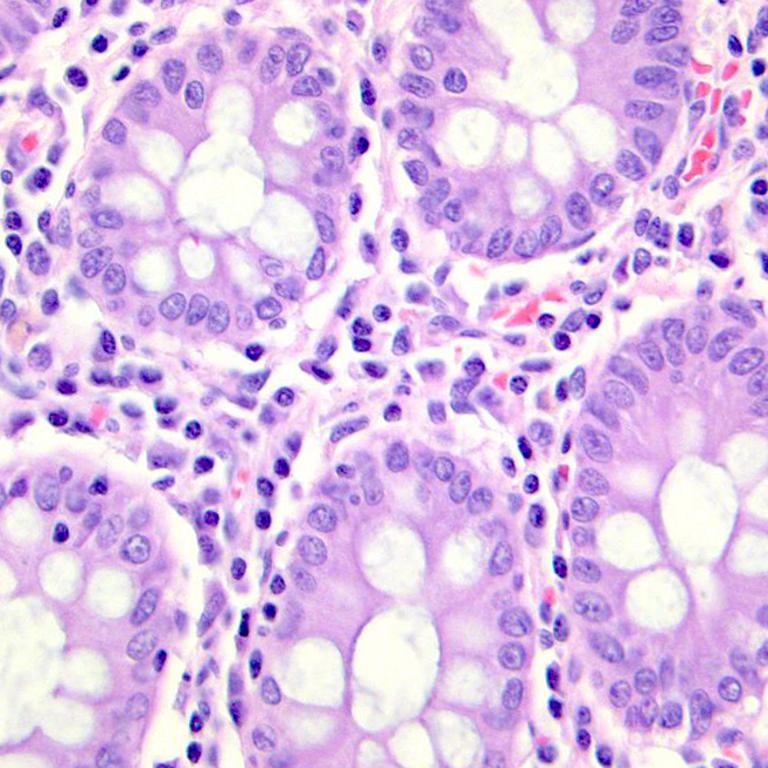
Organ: colon
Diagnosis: benign